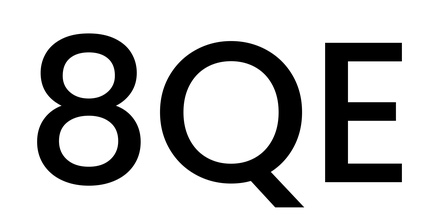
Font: Poppins-Medium